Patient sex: M
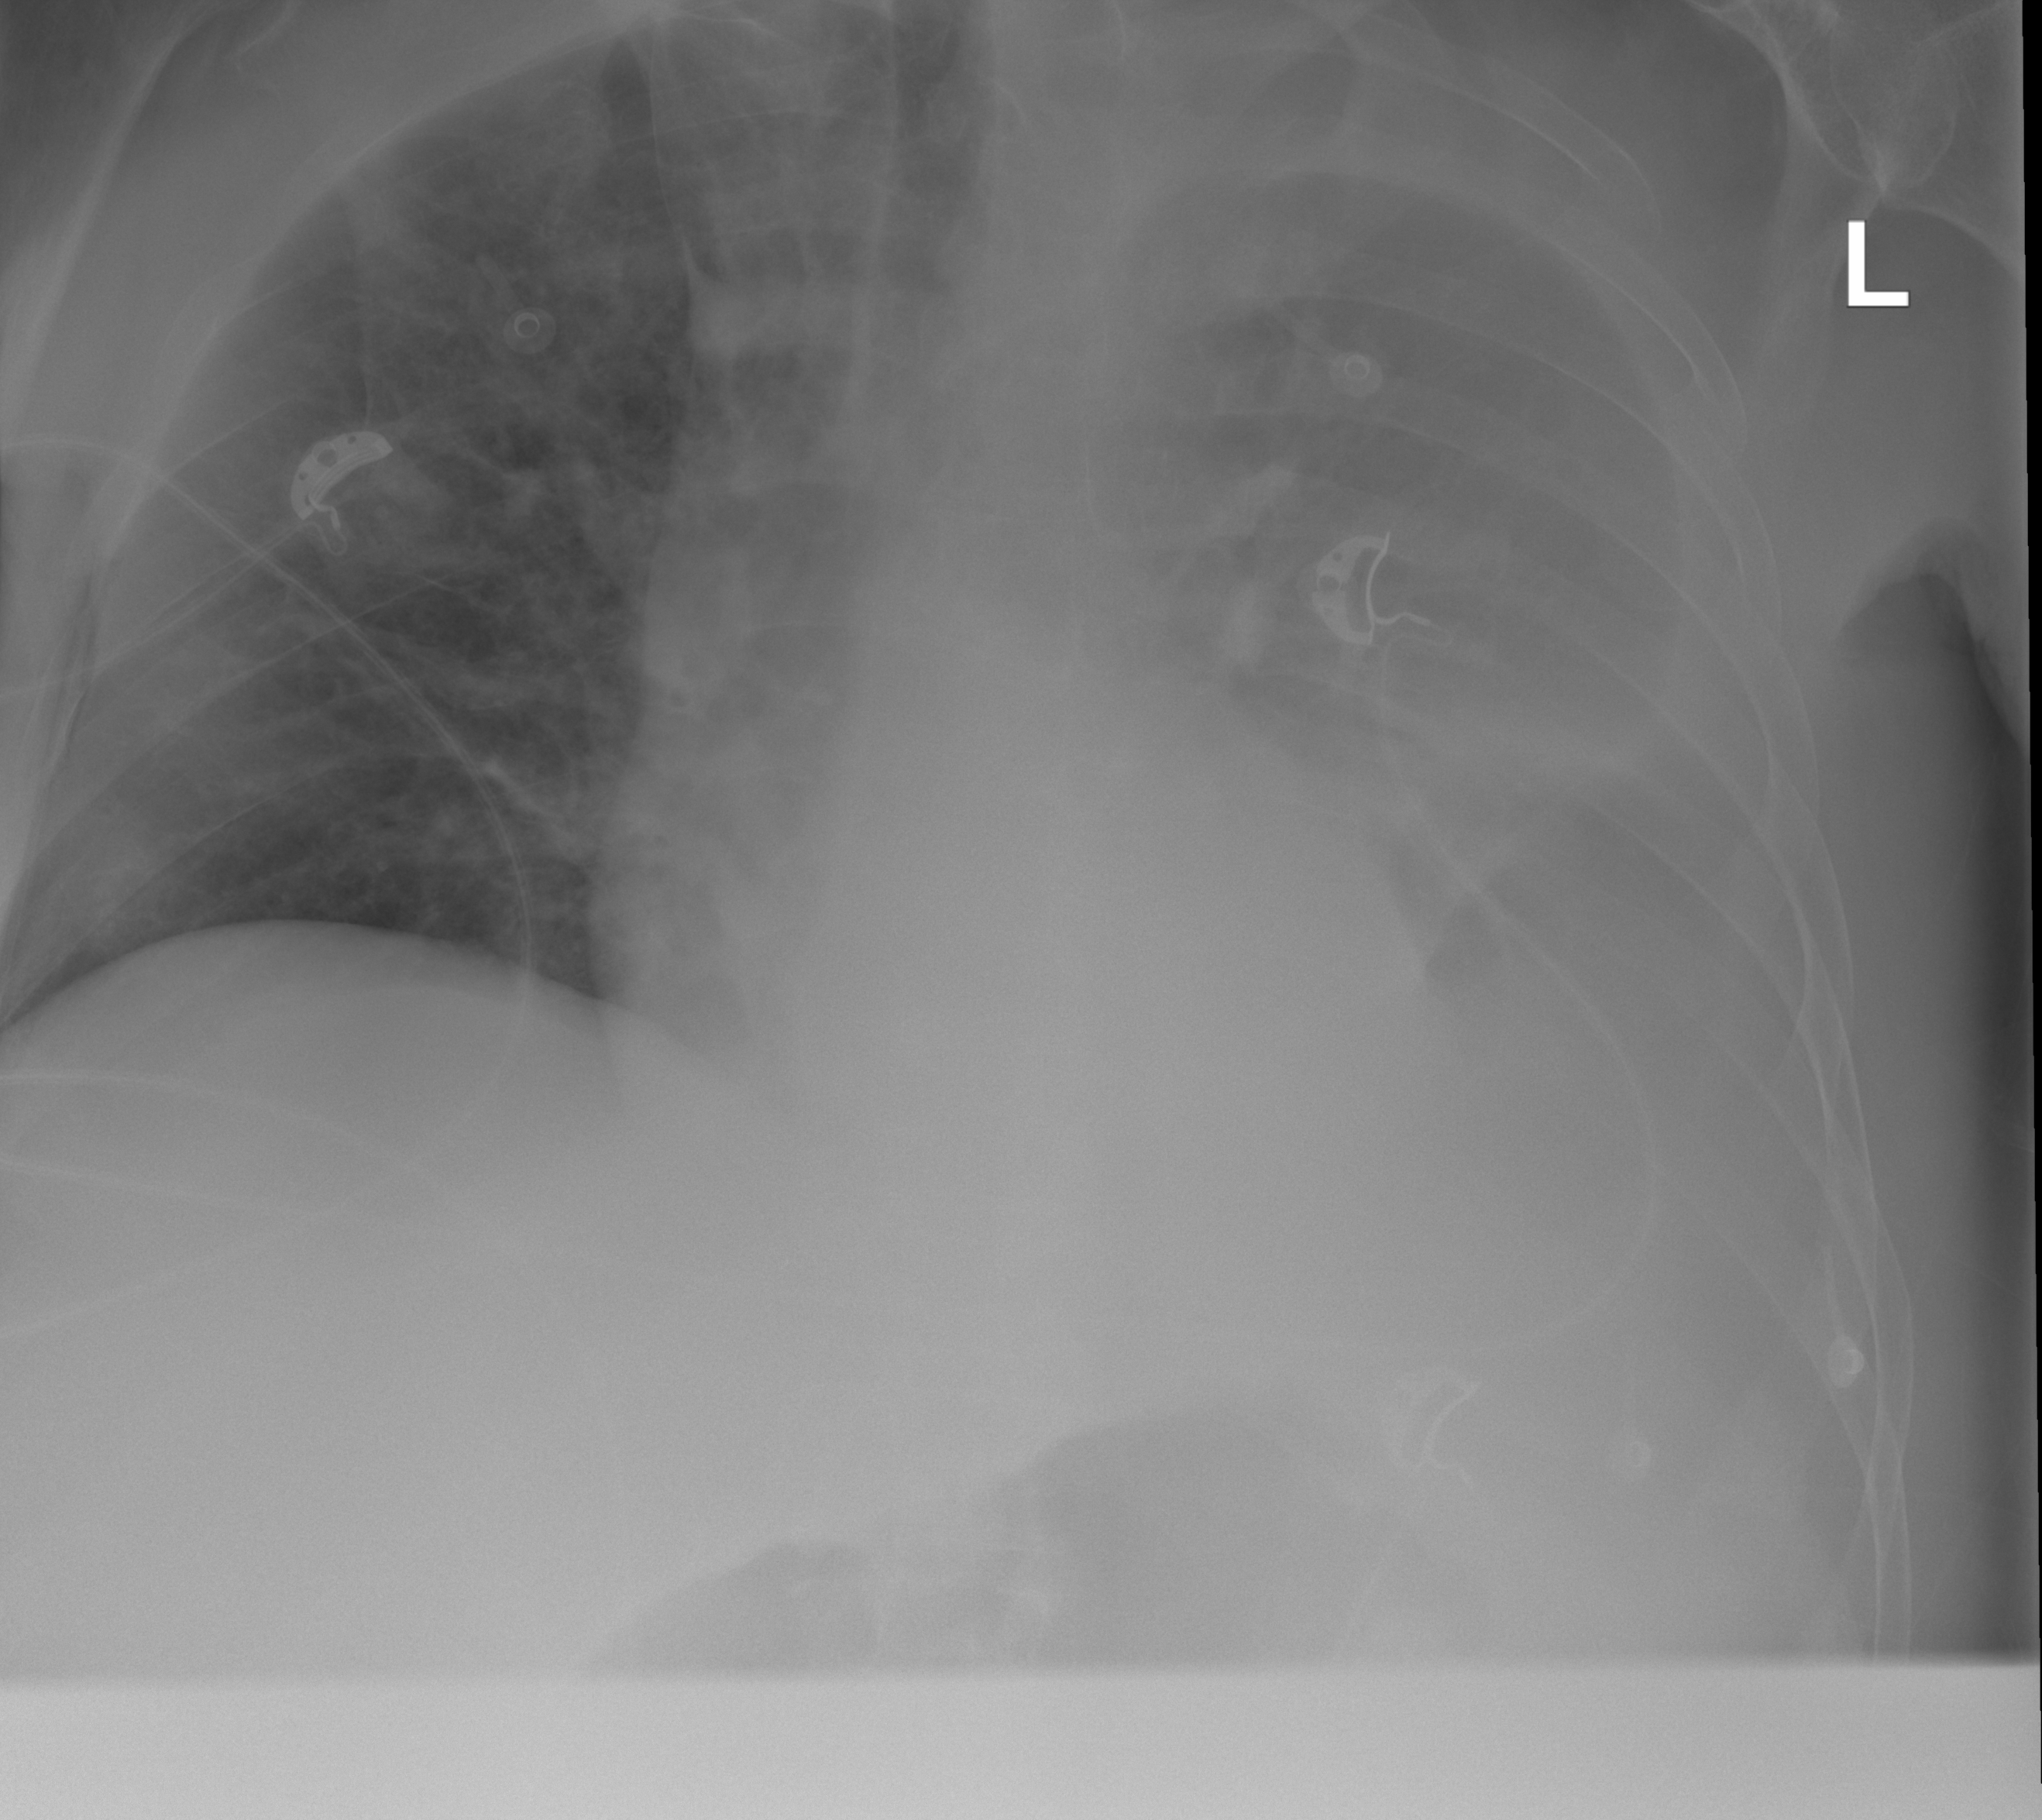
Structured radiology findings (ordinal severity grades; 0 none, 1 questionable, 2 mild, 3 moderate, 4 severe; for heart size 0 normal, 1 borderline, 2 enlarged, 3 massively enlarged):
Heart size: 0
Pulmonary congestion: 0
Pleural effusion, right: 0
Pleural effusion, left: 3
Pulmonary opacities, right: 0
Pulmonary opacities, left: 0
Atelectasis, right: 0
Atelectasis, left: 2